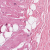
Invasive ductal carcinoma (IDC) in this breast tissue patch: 0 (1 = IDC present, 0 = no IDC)